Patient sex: M
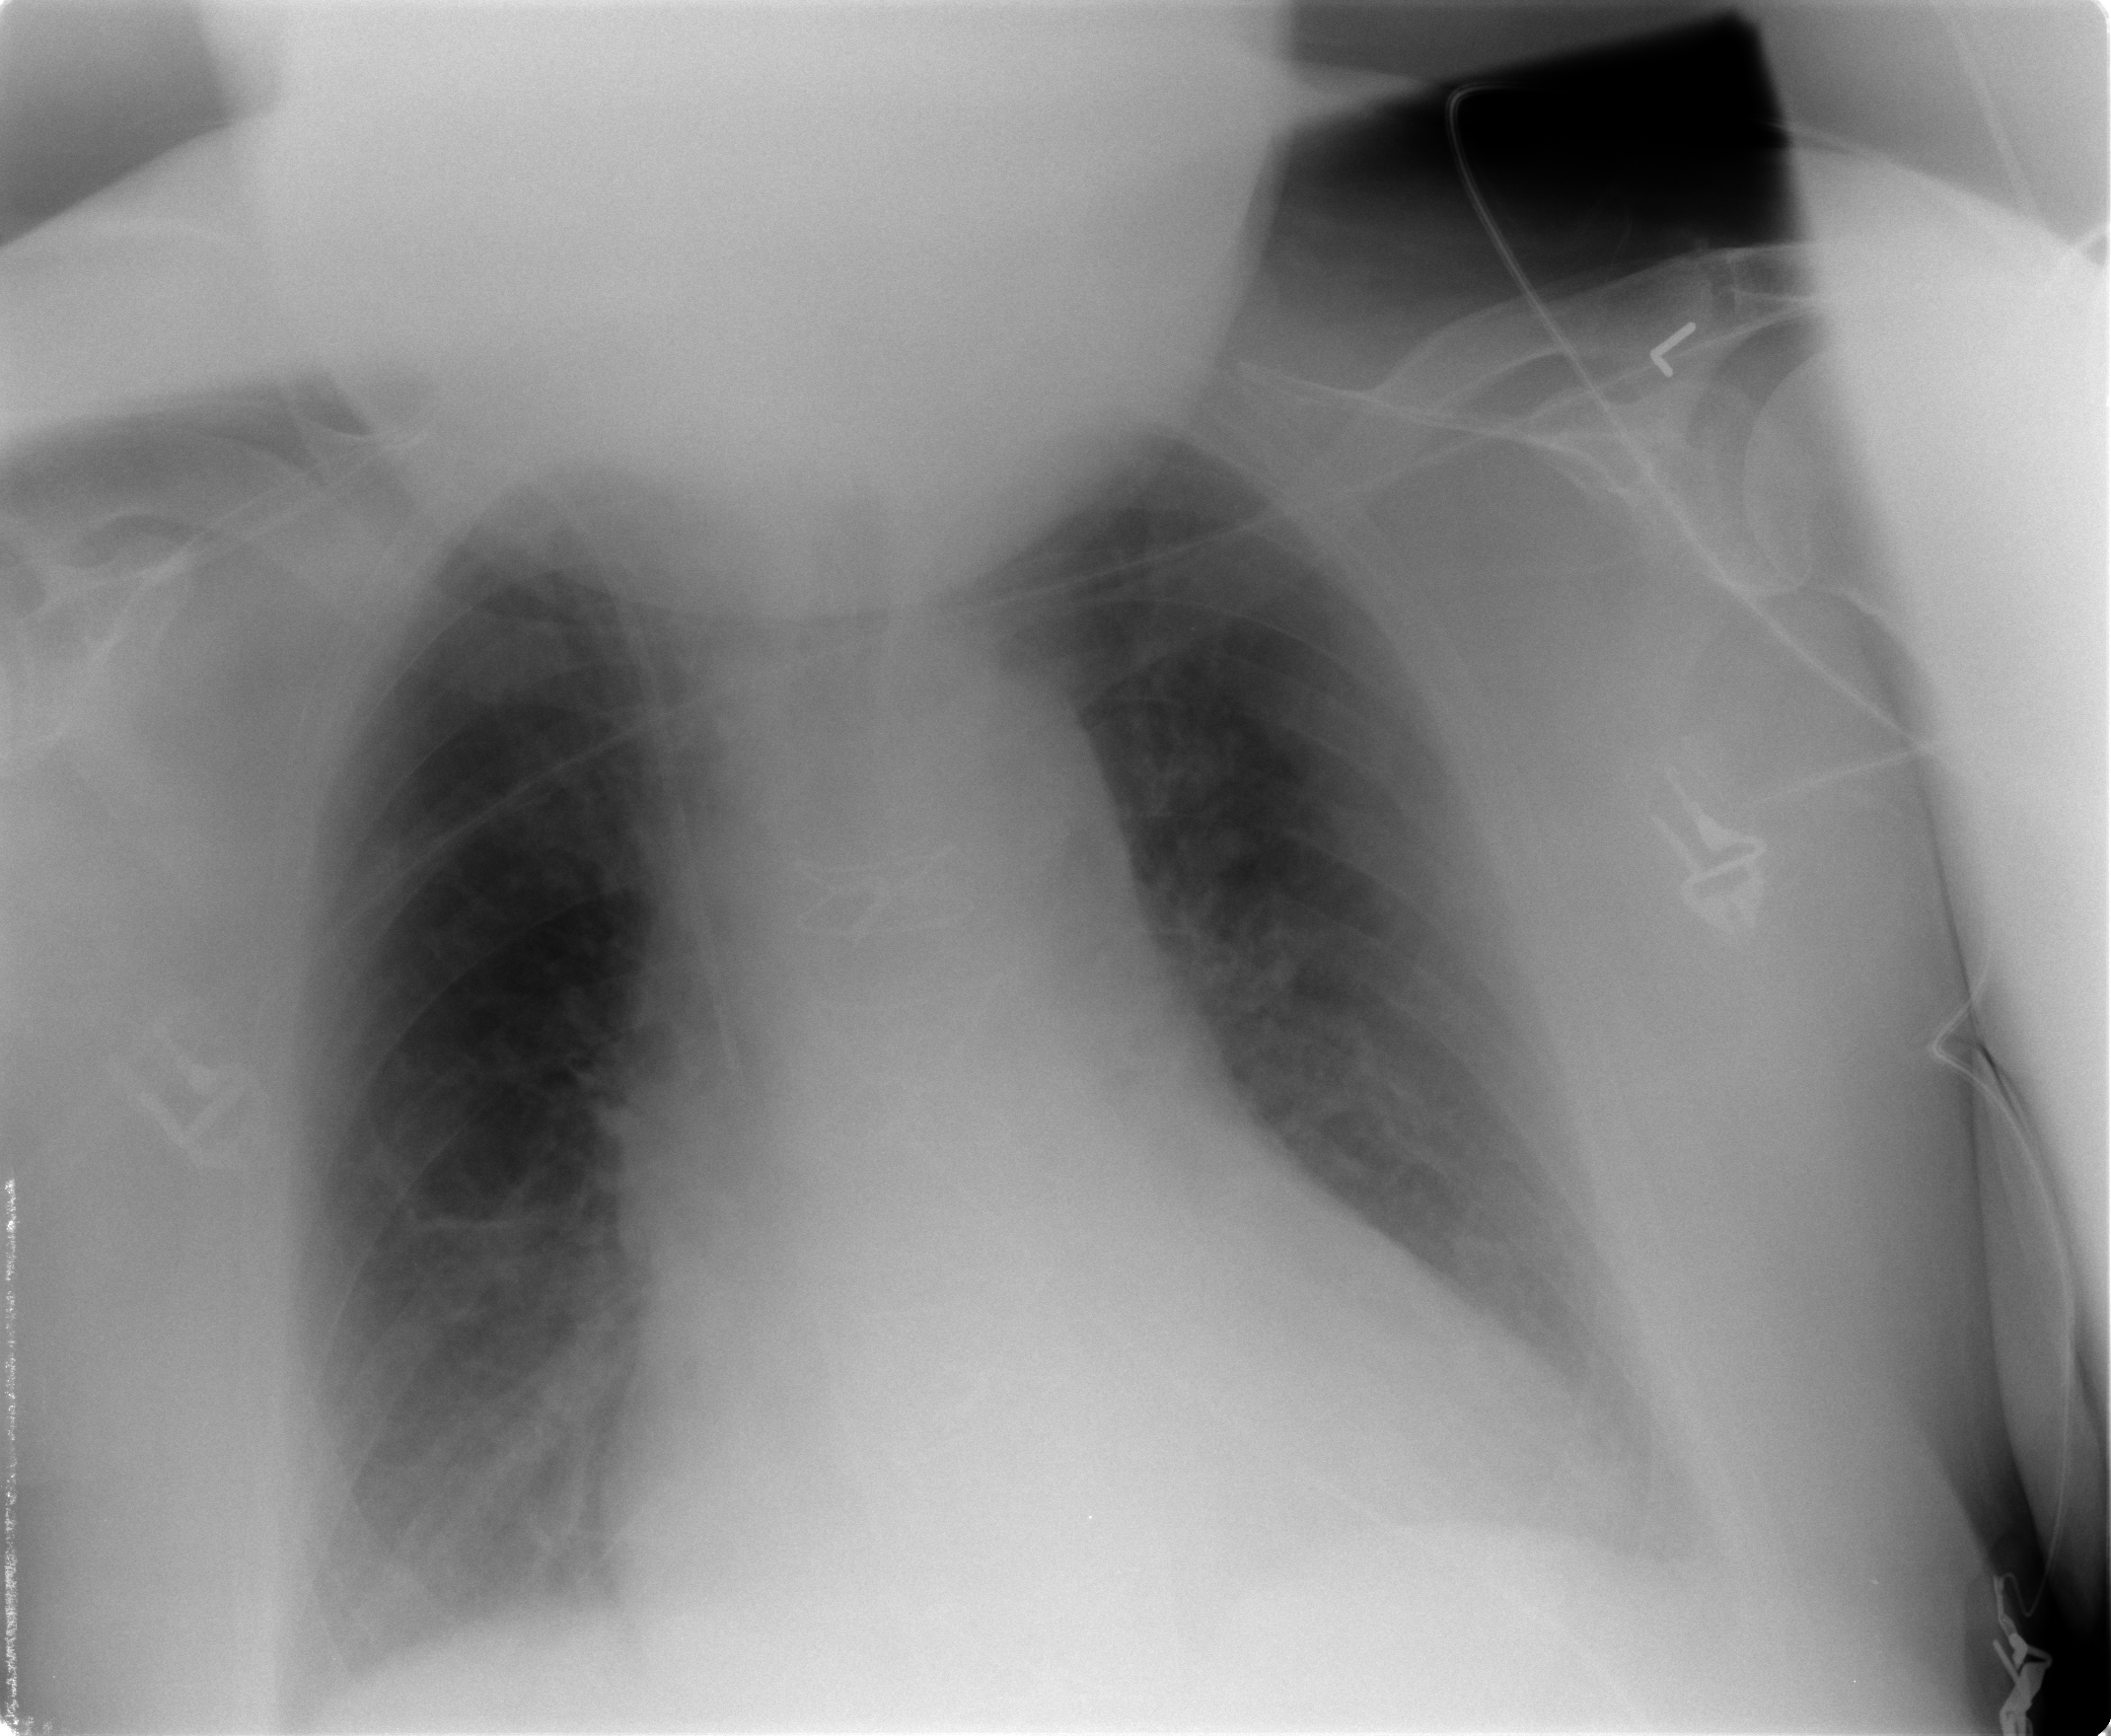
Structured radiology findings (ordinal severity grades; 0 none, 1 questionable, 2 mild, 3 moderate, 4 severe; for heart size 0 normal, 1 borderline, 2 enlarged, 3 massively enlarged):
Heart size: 2
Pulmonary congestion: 1
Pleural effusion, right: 1
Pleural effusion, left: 1
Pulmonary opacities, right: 0
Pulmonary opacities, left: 0
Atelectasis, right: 2
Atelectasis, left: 1